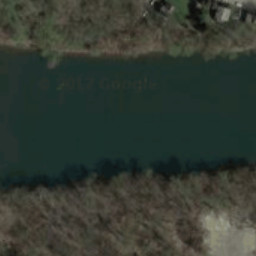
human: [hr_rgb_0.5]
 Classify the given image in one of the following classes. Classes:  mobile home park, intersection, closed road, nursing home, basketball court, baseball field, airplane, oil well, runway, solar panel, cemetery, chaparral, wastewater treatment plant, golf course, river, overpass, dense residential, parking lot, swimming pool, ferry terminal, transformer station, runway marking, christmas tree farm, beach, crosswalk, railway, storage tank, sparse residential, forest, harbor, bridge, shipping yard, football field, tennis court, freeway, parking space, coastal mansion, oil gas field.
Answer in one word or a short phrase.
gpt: river